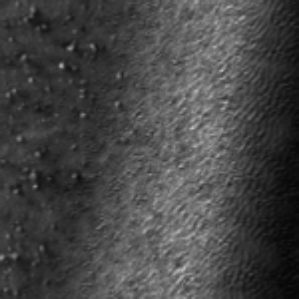
Label: frost